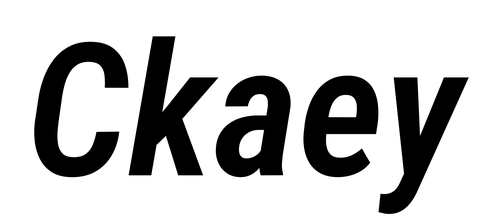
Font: Roboto-Italic_Condensed_SemiBold_Italic